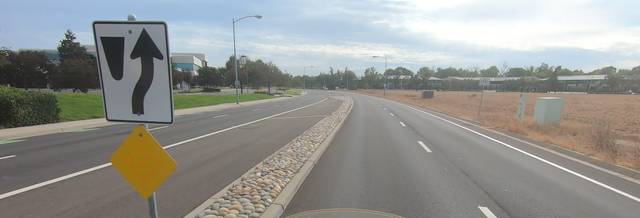
Region: United States
Coordinates: 37.416, -121.921